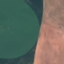
Land use / land cover class: AnnualCrop